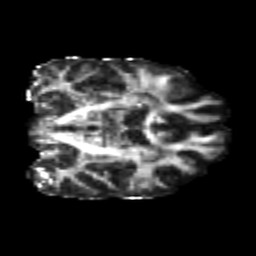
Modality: FA
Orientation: coronal
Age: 24
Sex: male
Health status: healthy
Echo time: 0.074 s